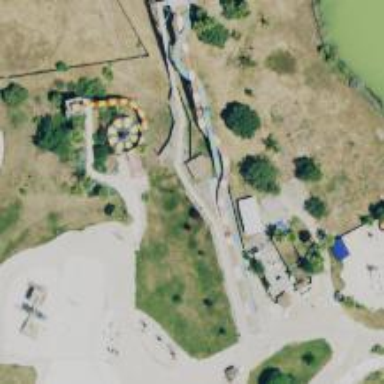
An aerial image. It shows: Covered water slide attraction.